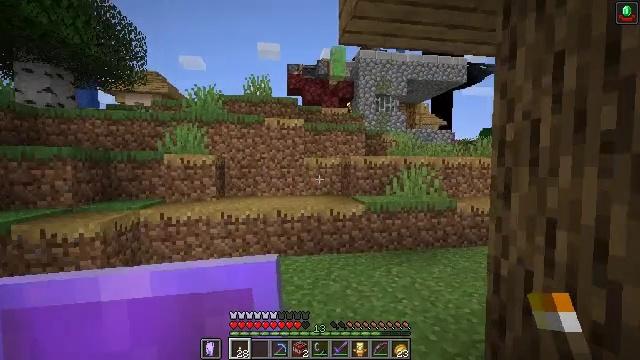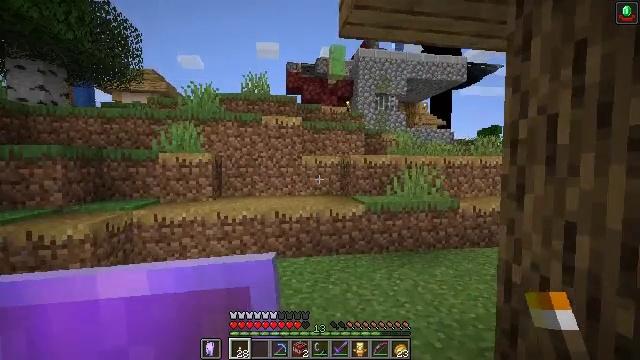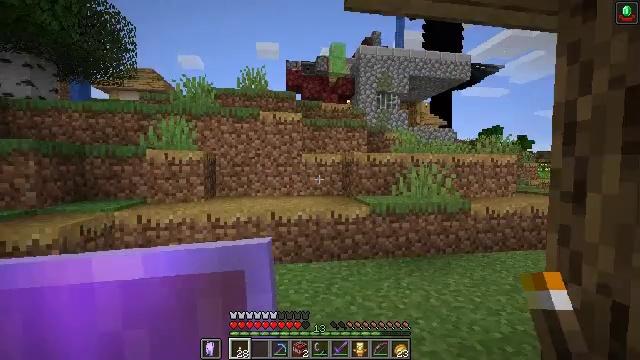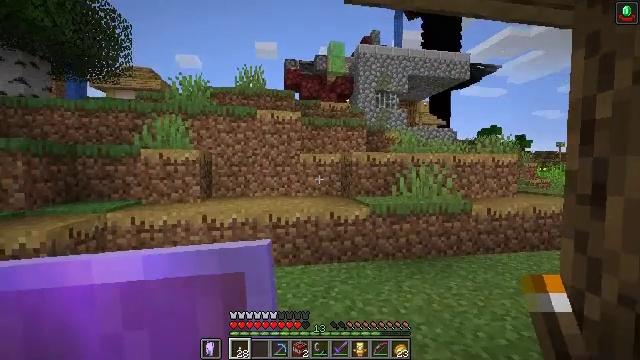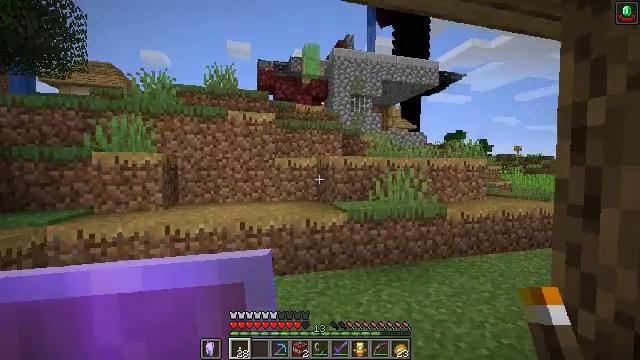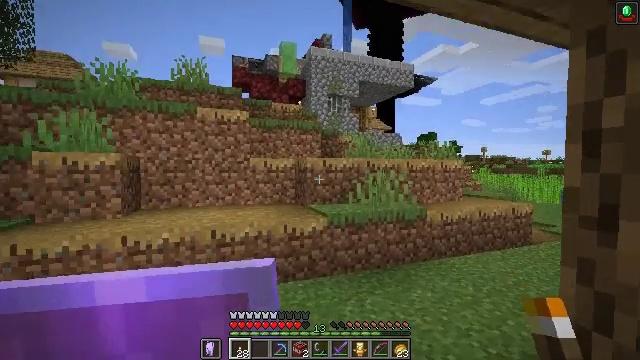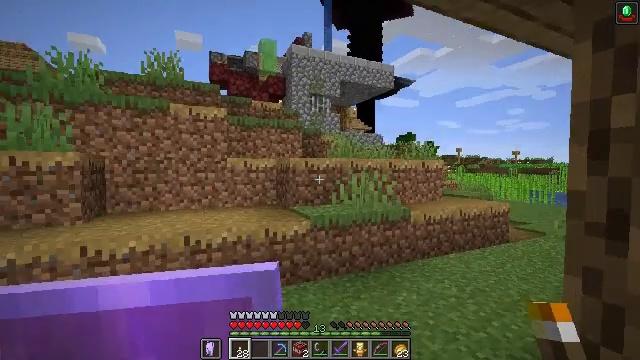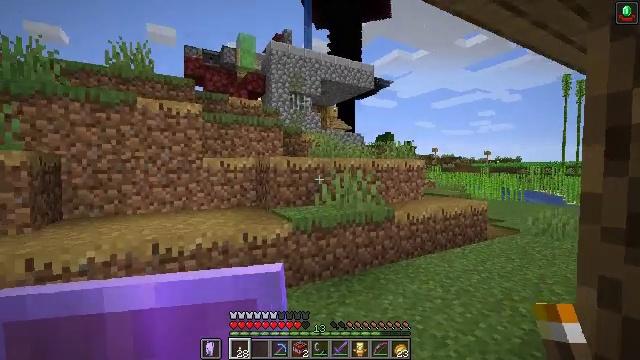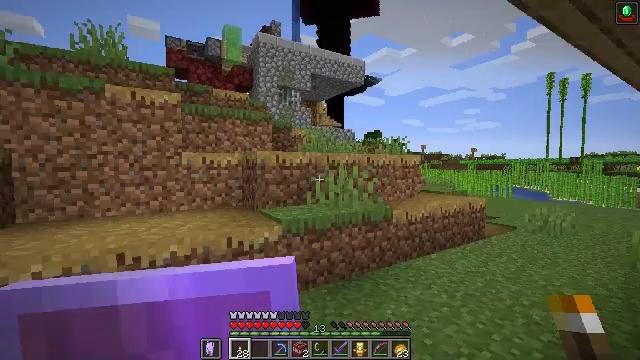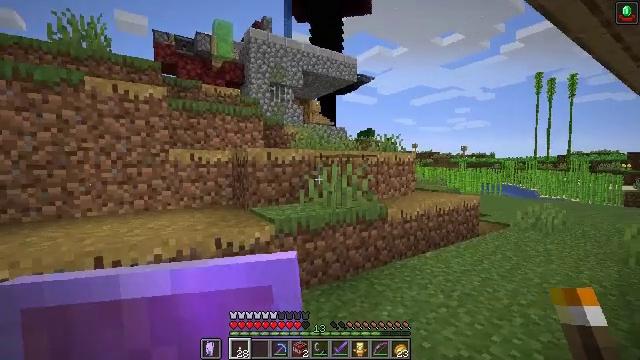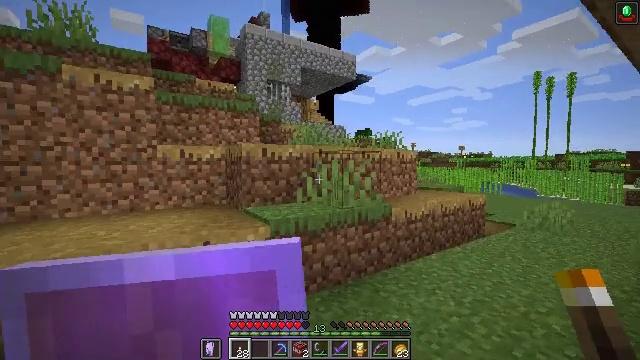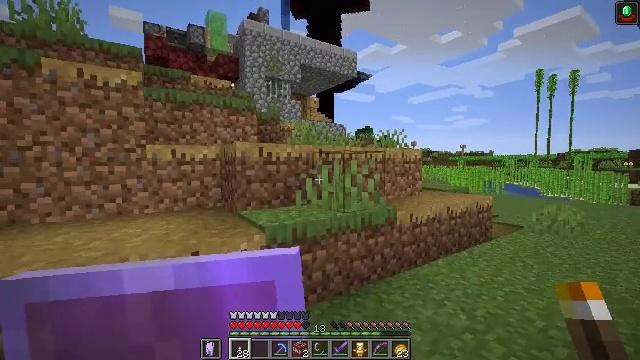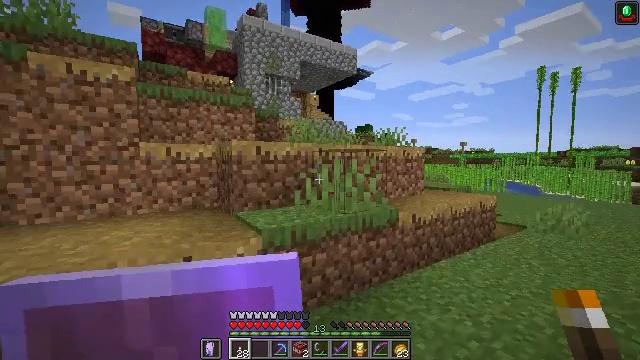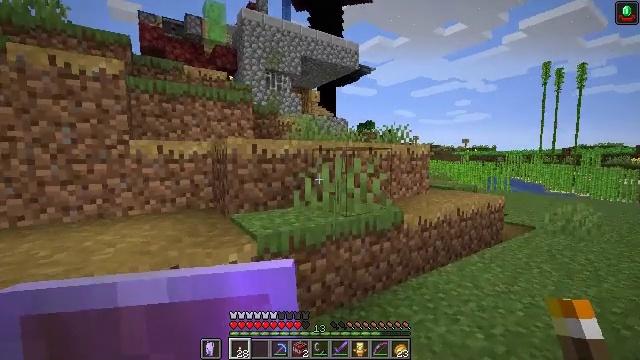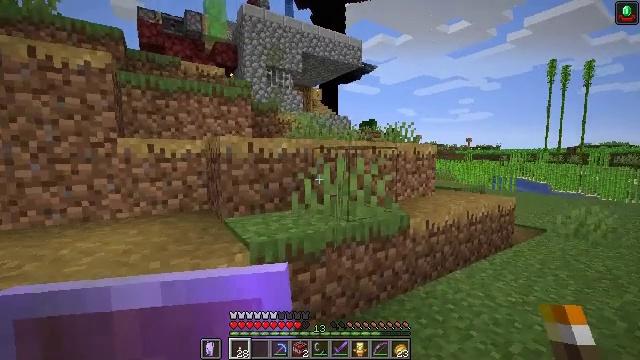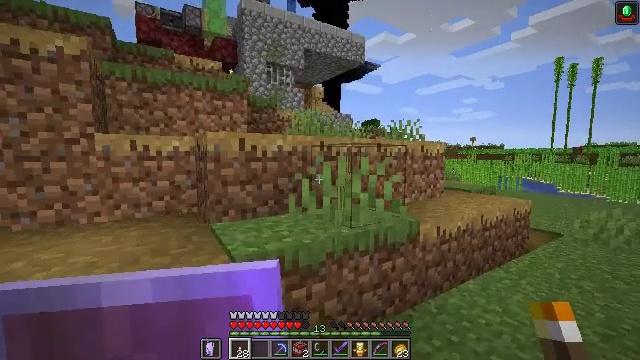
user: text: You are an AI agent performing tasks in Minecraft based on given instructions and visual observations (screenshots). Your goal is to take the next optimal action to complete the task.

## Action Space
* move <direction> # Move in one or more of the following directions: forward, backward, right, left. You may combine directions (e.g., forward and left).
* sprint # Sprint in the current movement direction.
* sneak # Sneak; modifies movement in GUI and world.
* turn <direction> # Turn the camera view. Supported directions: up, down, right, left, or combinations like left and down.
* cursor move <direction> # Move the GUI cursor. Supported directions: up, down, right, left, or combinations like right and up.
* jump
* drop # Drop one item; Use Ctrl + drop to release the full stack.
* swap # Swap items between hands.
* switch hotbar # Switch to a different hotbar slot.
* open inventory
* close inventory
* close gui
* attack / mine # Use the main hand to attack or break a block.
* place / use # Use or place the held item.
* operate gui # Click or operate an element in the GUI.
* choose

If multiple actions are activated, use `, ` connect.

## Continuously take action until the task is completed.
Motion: motion action
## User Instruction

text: Produce netherite scrap by smelting ancient debris.
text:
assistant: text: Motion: move forward
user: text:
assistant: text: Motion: move forward
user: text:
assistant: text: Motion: move forward
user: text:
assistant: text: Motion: move forward, turn right
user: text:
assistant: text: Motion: move forward, turn right
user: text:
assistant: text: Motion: move forward, turn right
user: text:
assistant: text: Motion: move forward, turn right
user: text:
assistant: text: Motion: move forward, turn right
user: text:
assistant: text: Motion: move forward, turn right
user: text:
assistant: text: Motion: move forward
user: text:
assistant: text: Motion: move forward
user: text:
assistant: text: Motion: move forward
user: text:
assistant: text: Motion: move forward
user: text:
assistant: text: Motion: move forward
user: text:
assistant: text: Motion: move forward
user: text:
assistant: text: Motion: move forward
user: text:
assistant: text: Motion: move forward
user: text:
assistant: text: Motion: move forward
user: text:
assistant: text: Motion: move forward
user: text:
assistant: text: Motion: move forward, jump
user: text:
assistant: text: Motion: move forward, jump
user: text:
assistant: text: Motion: move forward, jump
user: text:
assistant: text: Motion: move forward, jump
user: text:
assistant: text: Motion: move forward, jump
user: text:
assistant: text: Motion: move forward
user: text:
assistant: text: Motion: move forward
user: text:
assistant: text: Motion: move forward
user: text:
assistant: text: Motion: move forward
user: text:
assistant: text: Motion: move forward
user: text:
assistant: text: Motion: move forward, jump